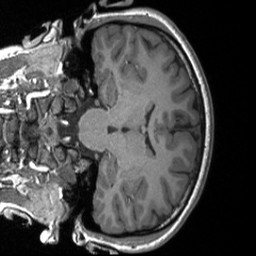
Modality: T1w
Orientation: coronal